Question: I have a 'GridView' which is a calendar. I want to add the day names in a row above.
I tried creating a layout above the 'GridView' but it does not fit in every device.
I also don't want to add the header as cells in the grid, because I want them to look different than other cells.
Is it possible to add a header to the 'GridView' that will be aligned according to the columns?
This is a picture of my 'GridView':

Is there any way to add an header line? or at least get the size of each column on the screen and do a calculation to determine what margins are required between each 'TextView' in the 'Layout' above the 'GridView'?
Thanks!
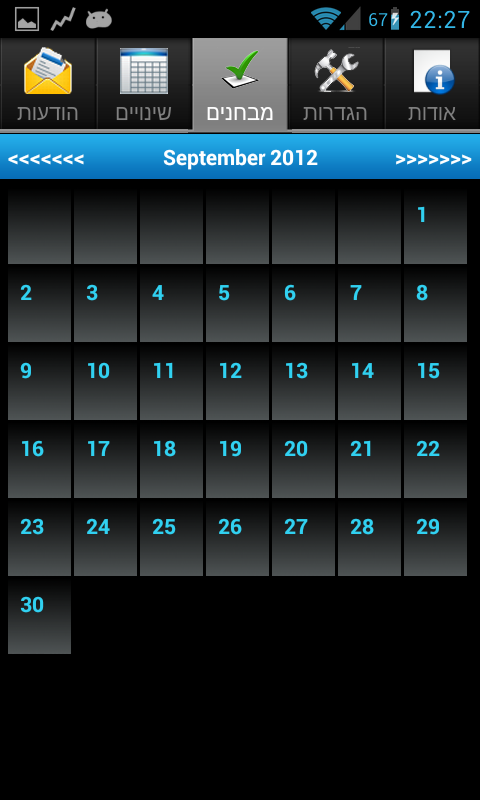
Answer: Firstly, you have to add 7 to getCount() method of your adapter because you need an additional 7 cells as a header
Then, in your getView() method of your adapter your have to check if positions are 0 to 6 then create your header cells such as Mon Tue and etc.